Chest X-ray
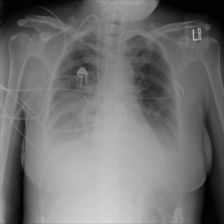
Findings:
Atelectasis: positive
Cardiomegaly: negative
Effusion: positive
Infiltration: negative
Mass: negative
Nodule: negative
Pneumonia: negative
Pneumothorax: negative
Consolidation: positive
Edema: positive
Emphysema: negative
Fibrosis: negative
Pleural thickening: negative
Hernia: negative